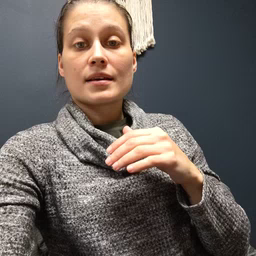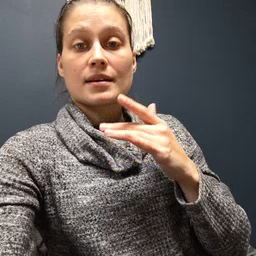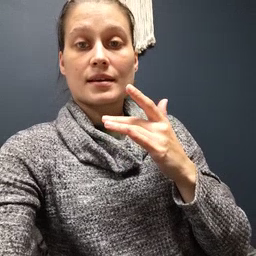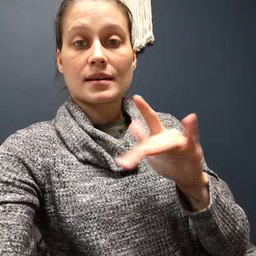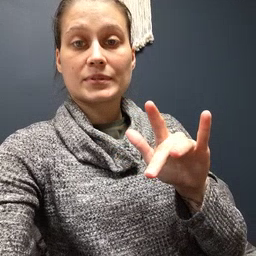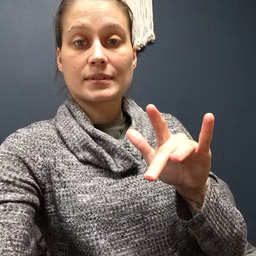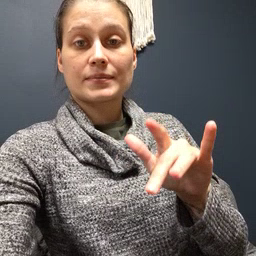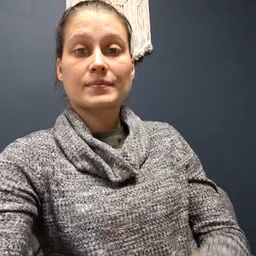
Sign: empty